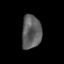
Tissue: prostate
Cell type: T cells
Senescence score: 0.2397
Nuclear area (px): 642
Mean DAPI intensity: 94.003